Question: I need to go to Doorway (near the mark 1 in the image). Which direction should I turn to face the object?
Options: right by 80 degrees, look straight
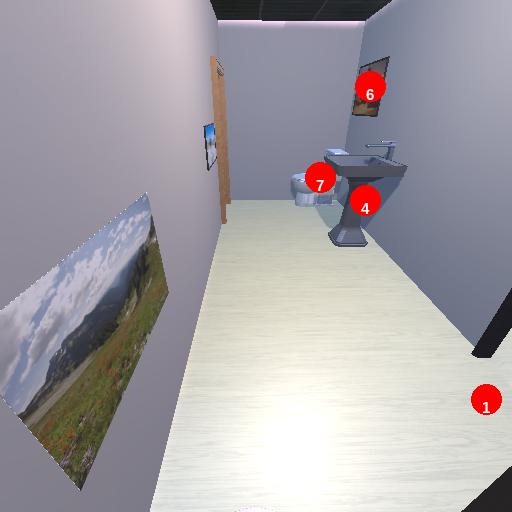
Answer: right by 80 degrees